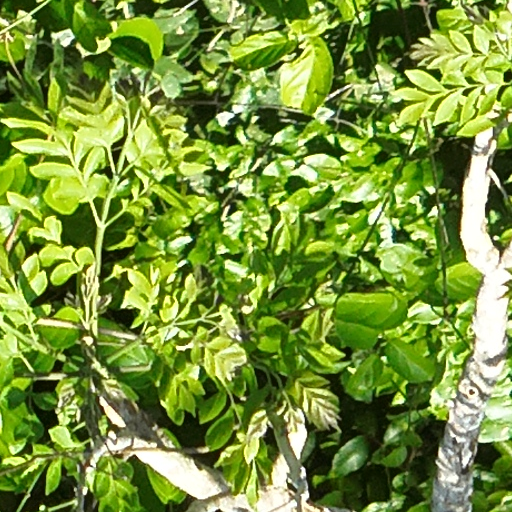
Species: Jacaranda copaia
GBIF accepted scientific name: Jacaranda copaia
Crown area (m\u00b2): 182.503